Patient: sex M, age 63
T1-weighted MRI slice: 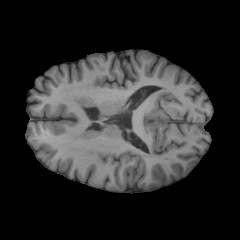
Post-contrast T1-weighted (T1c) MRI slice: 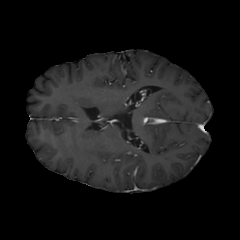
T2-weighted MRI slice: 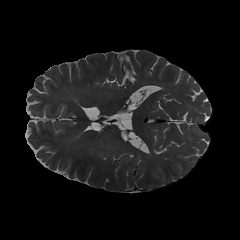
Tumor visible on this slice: no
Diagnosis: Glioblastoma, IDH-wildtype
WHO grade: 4